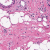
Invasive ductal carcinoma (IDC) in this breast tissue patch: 0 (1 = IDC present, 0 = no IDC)